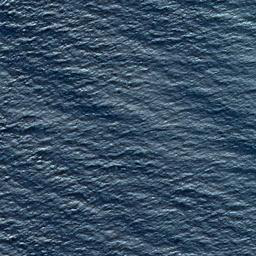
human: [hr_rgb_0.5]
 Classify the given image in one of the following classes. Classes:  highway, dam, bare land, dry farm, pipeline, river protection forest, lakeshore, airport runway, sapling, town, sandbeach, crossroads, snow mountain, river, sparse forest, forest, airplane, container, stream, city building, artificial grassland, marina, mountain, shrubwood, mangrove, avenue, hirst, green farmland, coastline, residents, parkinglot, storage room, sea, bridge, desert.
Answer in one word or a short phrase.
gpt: sea